Question: This is the strange error i came across, my php script intermittently gives error whenever i try to generate text file and write some user generated content in it. But my Disk have plenty of Space.
Code i use is below:
'''
$fp=fopen('../user1/dataProduct.txt','w');
fwrite($fp, 'Demo Text of Products');
fclose($fp);
'''
If i do: df -H

Error:
'PHP Warning: fopen(../user1/dataProduct.txt): failed to open stream: No space left on device in /home/goashopping/public_html/sell/userprod.php on line 192 PHP Warning: fwrite() expects parameter 1 to be resource, boolean given in /home/goashopping/public_html/sell/userprod.php on line 195'
Please help me in fixing this issue.
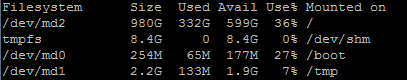
Answer: Check free inodes with 'df -i'
'''
you@yourbox:~$ df -i
Filesystem Inodes IUsed IFree IUse% Mounted on
/dev/sda1 532480 46391 486089 9% /
'''
Filesystems with lots of little files usually run out of inodes way before running out of space. If this is your case you'll need to rebuild the filesystem and use 'mkfs -i' to increase the available inodes on it.